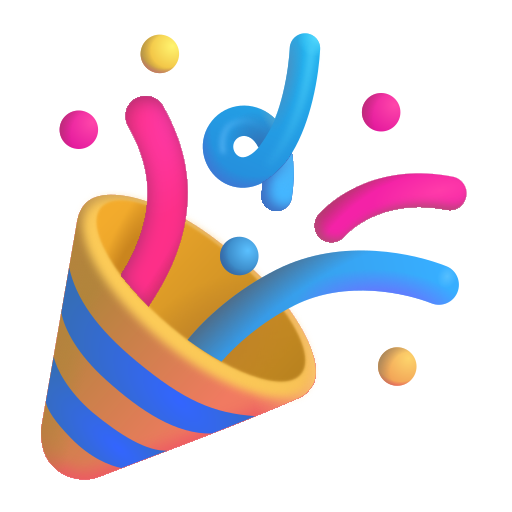
party popper color